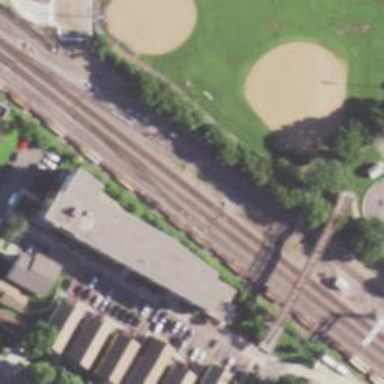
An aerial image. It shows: Railway signal.